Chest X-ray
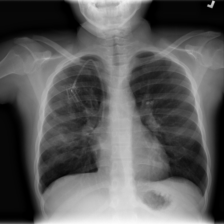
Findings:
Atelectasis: negative
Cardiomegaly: negative
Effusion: negative
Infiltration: negative
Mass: negative
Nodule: negative
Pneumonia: negative
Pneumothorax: negative
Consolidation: negative
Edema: negative
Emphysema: negative
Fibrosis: negative
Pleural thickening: negative
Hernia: negative